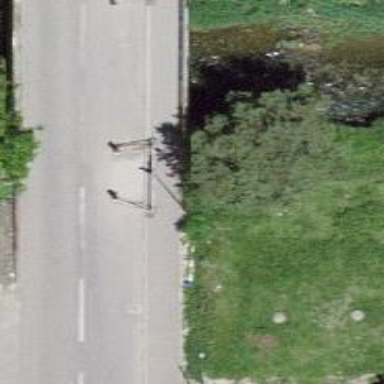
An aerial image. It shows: Residential road with bridge.